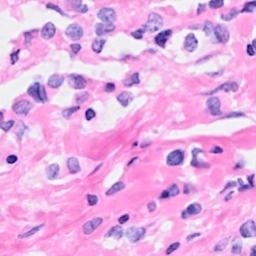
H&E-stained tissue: Breast